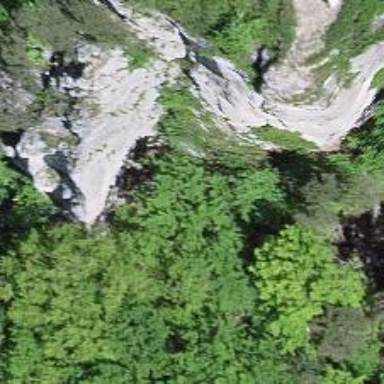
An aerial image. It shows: Crag for climbing.